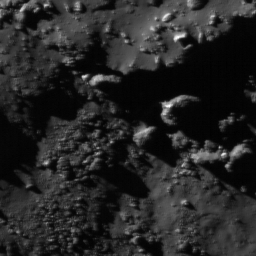
Host type: background_regolith
Lunar coordinates: latitude nan, longitude nan